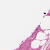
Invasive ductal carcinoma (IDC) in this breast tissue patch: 0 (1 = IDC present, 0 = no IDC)